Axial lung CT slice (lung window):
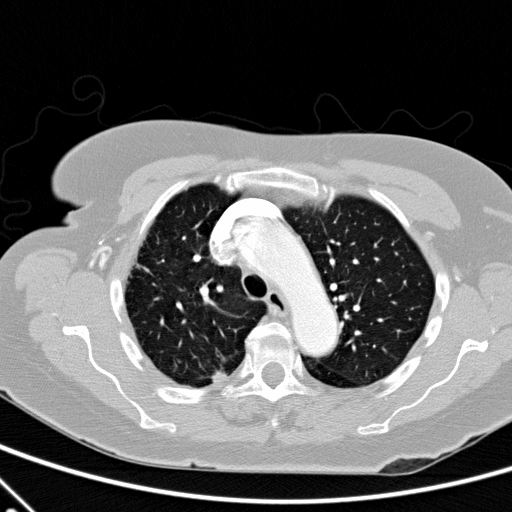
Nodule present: yes
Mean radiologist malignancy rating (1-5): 2